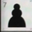
Piece: bP